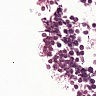
Metastatic tissue present: no